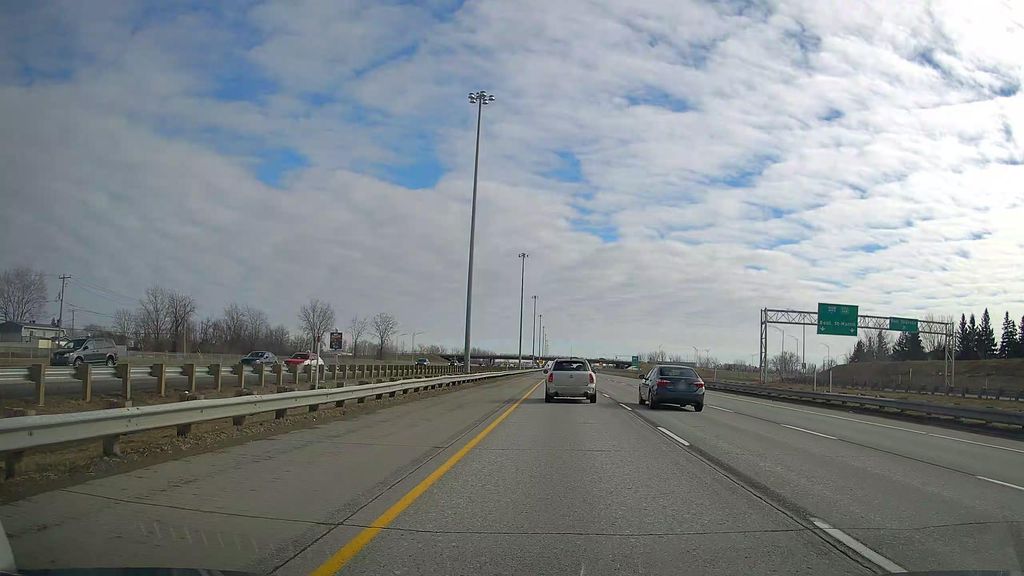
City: montreal